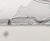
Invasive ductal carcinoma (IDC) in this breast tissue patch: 0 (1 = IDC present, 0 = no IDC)